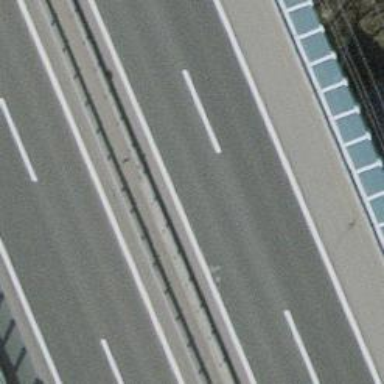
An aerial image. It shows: Motorway bridge.